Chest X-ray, PA view. Patient: 55 years old, sex F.
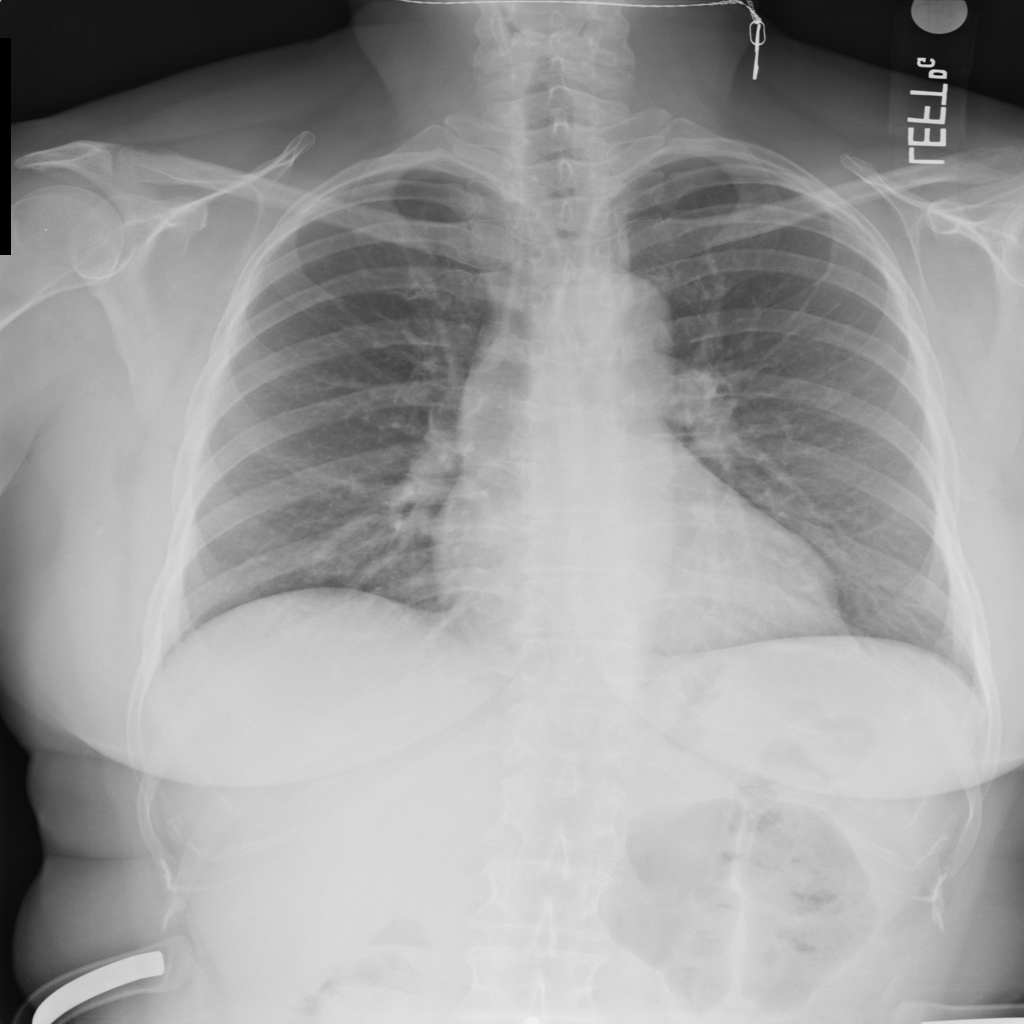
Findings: No Finding